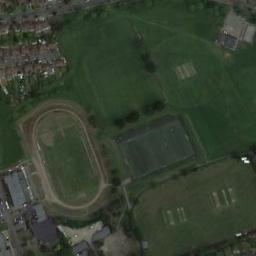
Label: ground_track_field